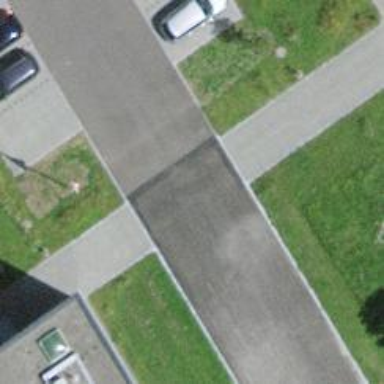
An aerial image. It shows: Road serving as parking aisle.